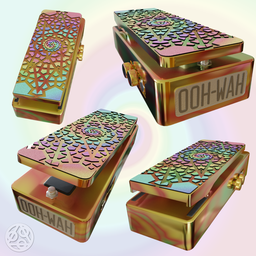
Label: electronics